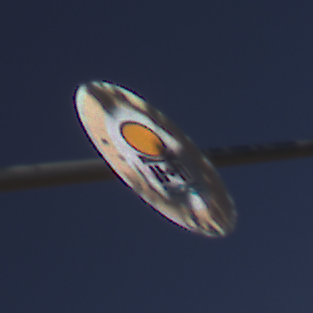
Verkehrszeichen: VerbotFahrzeugeWassergefaehrdenderLadung
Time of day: MorningAfternoon
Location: Outdoor (Nature)
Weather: Clear
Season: NotSpecified
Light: Natural